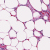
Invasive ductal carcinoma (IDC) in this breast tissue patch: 0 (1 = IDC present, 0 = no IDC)